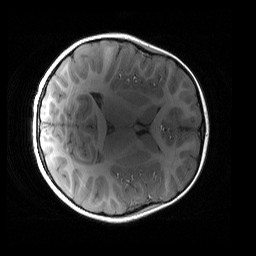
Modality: T1w
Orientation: axial
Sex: female
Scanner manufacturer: siemens
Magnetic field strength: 3 T
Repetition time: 1.9 s
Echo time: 0.00243 s